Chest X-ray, AP view. Patient: 59 years old, sex M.
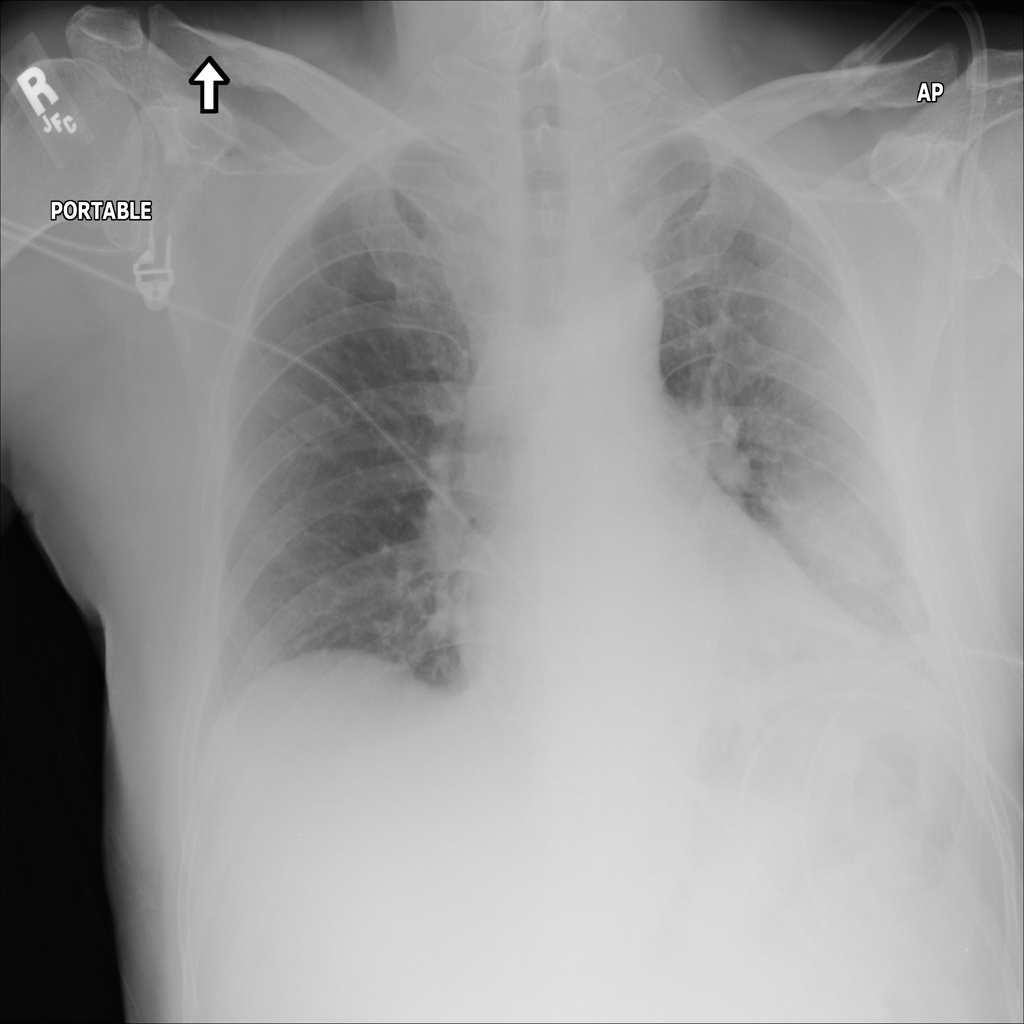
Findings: Atelectasis, Mass